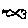
Label: fish